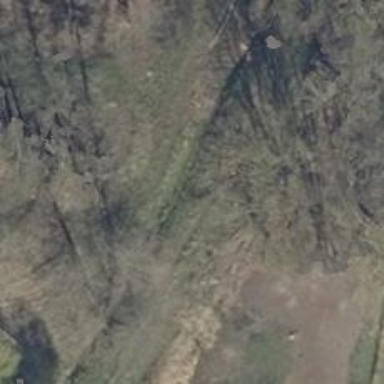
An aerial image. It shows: Abandoned railway running parallel to grassy path. The railway holds historical significance.